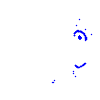
Particle: kaon